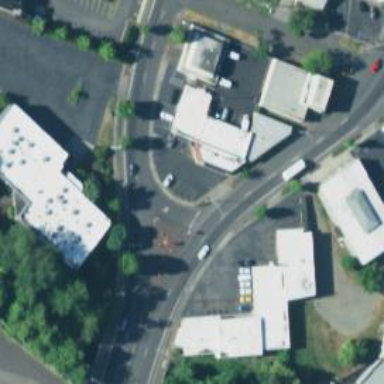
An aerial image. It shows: Left sidewalk along trunk link highway.